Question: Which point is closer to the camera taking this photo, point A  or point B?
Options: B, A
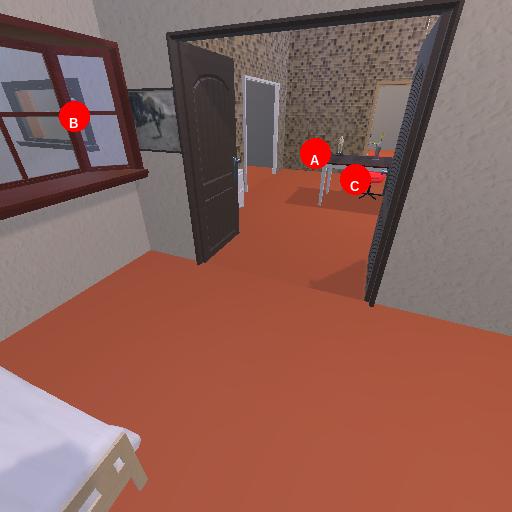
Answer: B